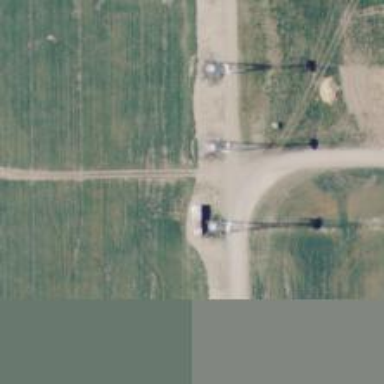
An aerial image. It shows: Wind generator using horizontal axis wind turbines.